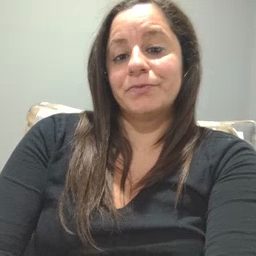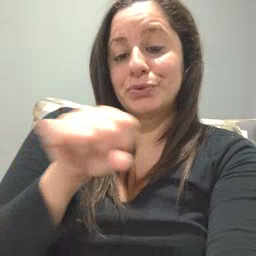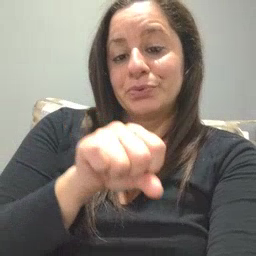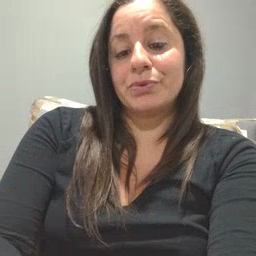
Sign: shoe